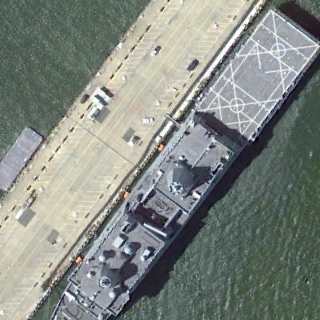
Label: combat